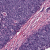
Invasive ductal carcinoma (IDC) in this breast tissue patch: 0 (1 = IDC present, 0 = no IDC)